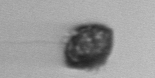
Label: Kryptoperidinium_triquetrum